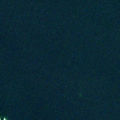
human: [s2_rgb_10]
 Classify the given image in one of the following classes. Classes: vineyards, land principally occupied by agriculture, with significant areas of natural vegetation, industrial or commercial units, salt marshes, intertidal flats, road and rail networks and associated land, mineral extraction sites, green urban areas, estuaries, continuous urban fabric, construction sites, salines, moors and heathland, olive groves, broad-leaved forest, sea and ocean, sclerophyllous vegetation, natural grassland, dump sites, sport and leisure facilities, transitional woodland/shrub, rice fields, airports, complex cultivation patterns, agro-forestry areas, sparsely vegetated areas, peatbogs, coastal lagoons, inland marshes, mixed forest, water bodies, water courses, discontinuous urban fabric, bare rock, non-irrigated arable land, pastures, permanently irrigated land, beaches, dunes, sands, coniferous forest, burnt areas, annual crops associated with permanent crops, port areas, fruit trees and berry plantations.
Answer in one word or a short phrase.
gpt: sea and ocean